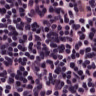
Metastatic tissue present: no